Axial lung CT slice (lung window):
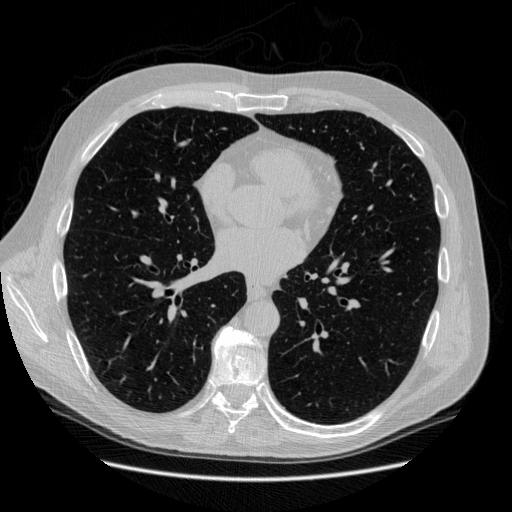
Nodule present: no